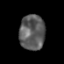
Tissue: prostate
Cell type: T cells
Senescence score: 0.2136
Nuclear area (px): 882
Mean DAPI intensity: 92.345